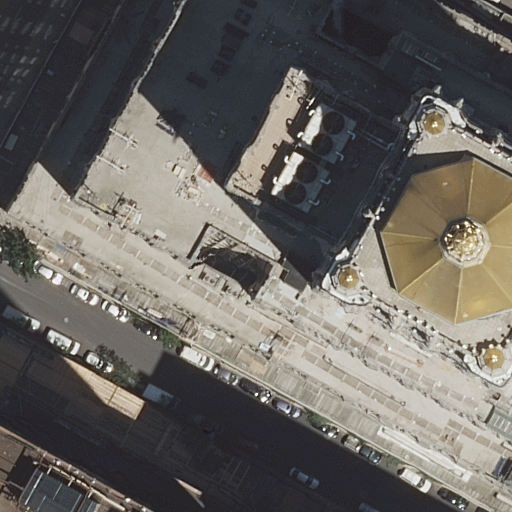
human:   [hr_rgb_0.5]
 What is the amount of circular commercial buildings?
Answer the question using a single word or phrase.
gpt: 0

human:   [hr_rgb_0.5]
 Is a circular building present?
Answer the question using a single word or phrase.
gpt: no

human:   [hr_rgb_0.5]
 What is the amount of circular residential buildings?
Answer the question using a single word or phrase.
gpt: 0

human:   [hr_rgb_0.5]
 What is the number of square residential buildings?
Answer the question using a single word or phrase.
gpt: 0

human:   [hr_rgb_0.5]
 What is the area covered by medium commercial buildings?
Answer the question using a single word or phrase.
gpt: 0m2

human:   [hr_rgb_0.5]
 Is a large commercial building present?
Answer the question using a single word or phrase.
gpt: no

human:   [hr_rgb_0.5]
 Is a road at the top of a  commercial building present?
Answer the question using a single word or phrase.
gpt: no

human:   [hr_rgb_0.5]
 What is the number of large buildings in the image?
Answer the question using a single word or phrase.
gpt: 1

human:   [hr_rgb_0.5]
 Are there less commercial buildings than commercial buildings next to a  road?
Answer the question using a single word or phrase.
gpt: no

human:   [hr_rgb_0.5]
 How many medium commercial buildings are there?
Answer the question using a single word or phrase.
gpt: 0

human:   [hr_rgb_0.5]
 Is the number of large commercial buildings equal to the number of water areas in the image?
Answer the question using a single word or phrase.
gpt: yes

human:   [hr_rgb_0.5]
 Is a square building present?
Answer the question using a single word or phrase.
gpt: no

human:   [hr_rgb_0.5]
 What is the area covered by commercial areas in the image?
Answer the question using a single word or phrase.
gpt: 0m2

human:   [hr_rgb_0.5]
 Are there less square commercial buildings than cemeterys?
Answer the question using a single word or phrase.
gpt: no

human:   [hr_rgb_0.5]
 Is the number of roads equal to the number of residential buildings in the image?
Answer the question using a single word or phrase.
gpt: yes

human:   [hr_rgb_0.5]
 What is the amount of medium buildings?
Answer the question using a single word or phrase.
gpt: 1

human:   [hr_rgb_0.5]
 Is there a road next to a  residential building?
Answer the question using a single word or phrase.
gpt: yes

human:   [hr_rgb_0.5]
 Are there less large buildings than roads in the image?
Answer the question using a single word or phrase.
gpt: yes

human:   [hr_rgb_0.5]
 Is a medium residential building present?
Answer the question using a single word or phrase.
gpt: yes

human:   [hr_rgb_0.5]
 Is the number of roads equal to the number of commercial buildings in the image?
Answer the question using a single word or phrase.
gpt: no

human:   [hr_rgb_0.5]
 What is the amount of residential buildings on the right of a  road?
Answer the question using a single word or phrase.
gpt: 1

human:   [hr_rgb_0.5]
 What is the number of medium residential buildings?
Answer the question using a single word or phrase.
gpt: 1

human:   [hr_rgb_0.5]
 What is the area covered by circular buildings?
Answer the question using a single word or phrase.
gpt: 0m2

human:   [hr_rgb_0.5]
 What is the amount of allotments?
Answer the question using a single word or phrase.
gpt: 0

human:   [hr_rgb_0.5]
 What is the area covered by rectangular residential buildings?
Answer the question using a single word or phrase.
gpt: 5544m2

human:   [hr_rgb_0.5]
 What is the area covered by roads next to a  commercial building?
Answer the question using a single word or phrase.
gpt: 0m2

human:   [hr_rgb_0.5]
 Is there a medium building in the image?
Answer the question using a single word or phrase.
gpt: yes

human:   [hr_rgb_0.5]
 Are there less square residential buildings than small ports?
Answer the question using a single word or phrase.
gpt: no

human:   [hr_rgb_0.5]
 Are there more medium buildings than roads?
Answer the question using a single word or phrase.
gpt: no

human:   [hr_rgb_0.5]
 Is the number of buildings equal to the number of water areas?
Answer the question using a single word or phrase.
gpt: no

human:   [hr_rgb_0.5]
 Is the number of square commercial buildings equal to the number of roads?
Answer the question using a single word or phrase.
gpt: no

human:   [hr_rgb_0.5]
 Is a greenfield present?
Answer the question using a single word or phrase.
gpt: no

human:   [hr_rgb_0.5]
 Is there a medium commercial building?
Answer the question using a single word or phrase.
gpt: no

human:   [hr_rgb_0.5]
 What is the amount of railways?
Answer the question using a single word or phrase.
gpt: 0

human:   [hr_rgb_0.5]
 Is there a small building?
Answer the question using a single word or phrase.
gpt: no

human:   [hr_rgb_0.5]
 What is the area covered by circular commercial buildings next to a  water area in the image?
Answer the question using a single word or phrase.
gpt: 0m2